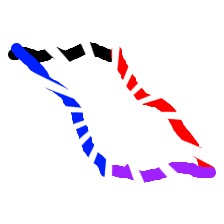
Shape: parallelogram